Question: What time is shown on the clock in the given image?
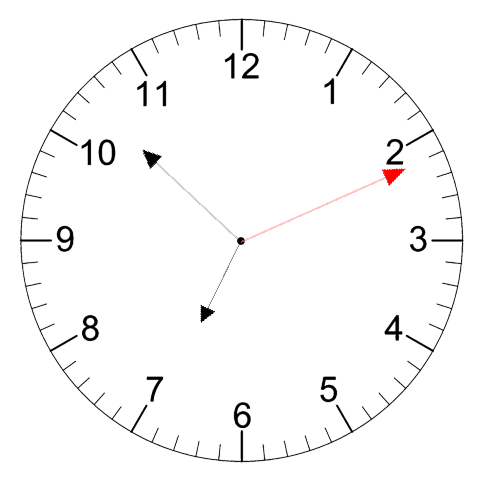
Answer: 06:52:11